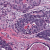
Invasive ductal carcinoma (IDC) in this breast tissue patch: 0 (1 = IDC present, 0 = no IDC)